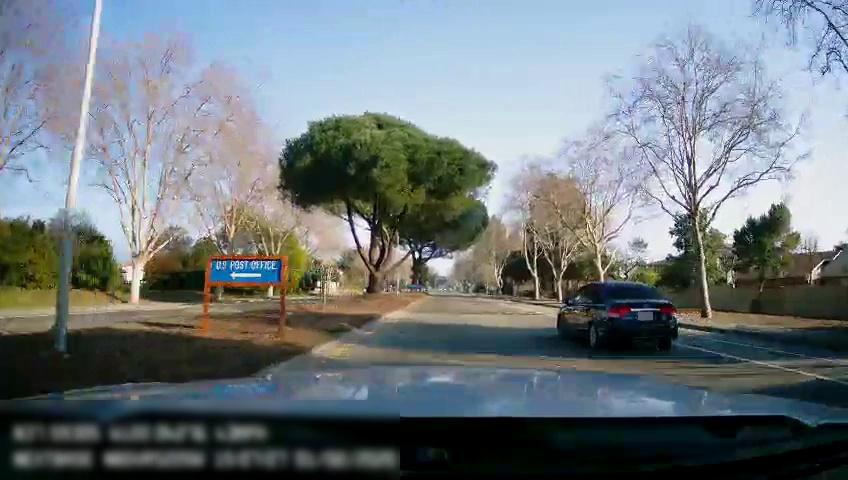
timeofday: Day
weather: Sunny
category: Drivable Space
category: Drivable Space
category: Vehicles | Car
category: Lanes | Current Lane
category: Lanes | Alternate Lane